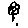
Label: flower